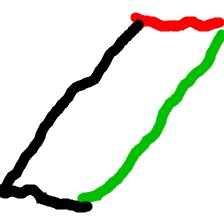
Shape: parallelogram